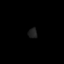
Tissue: skin
Cell type: Myeloid cells
Senescence score: 0.2615
Nuclear area (px): 87
Mean DAPI intensity: 32.161